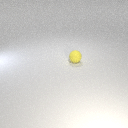
small yellow rubber sphere